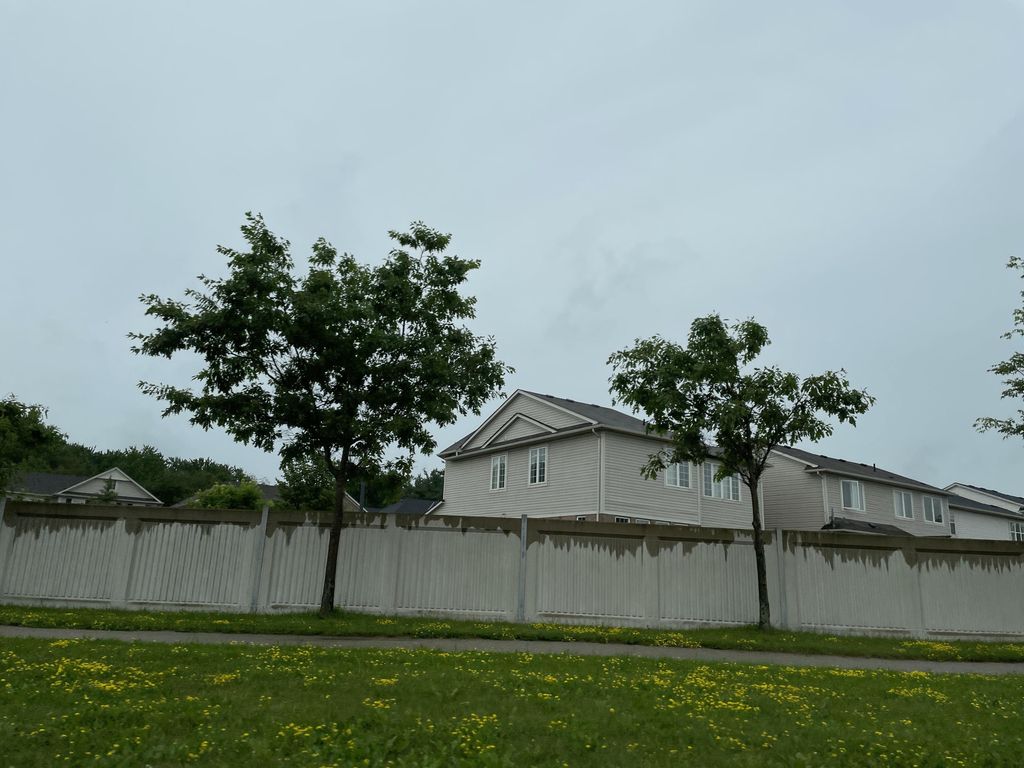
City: kitchener-waterloo